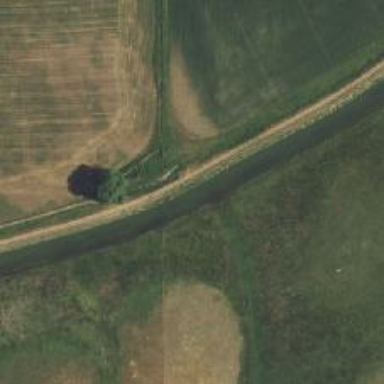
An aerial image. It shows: Canal.